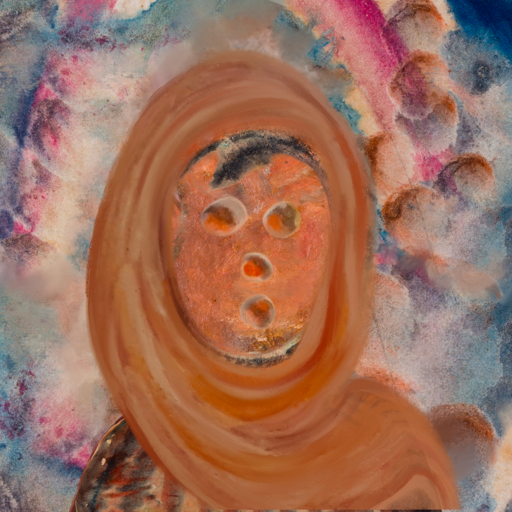
Background: Rupkatha, Head And Neck Front: Boggyland, Face Front: Rupkatha, Bust: Orphan, Hair Front: Childish, Head Accessory: Pious_Lady_Scarf, Second Necklace: Blank, Necklace: Blank, Baby: Blank